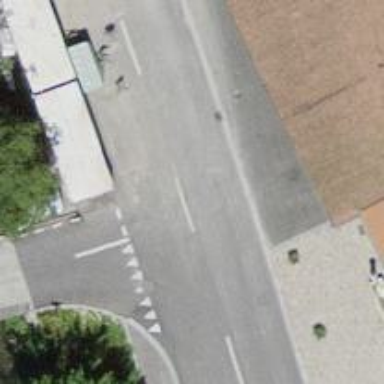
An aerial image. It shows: Residential road with asphalt surface and no sidewalk.